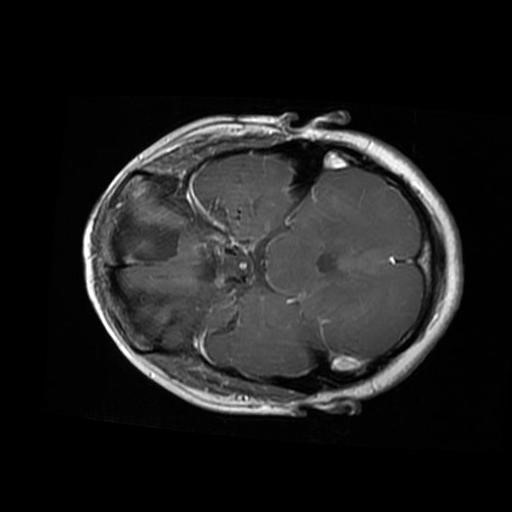
Label: brain_glioma